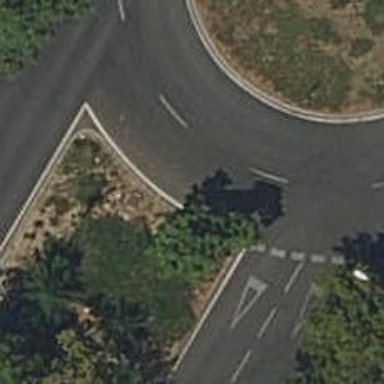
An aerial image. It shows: Secondary road around roundabout.